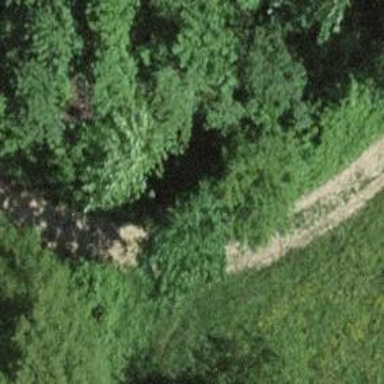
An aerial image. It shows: Track with grade 4 tracktype.